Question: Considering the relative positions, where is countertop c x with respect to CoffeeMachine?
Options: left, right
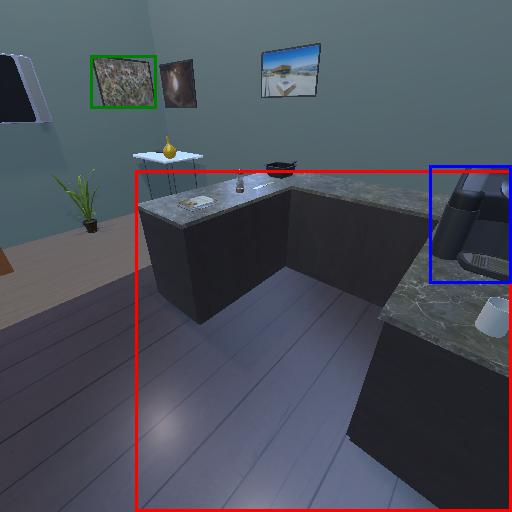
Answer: left